Aerial crown-view tile of a tropical tree (Barro Colorado Island, Panama), acquired 20250317:
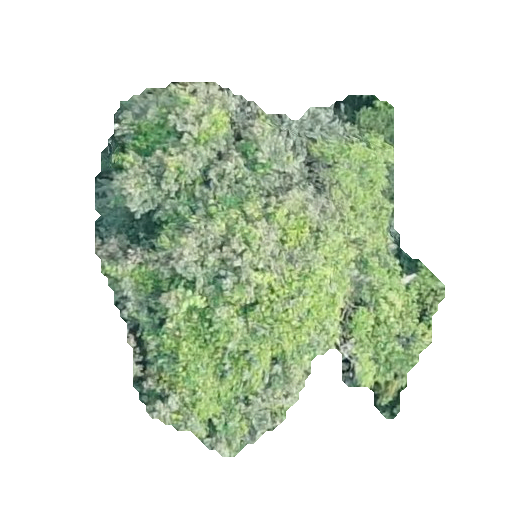
Species: Luehea seemannii
GBIF accepted scientific name: Luehea seemannii
Crown area: 136.759 m²